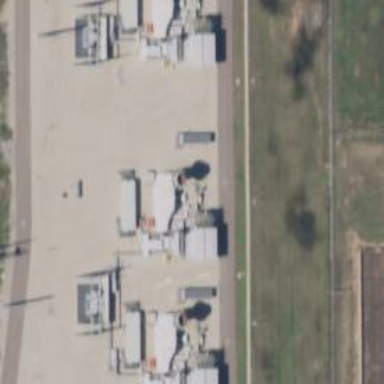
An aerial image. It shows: Gas turbine power generator.